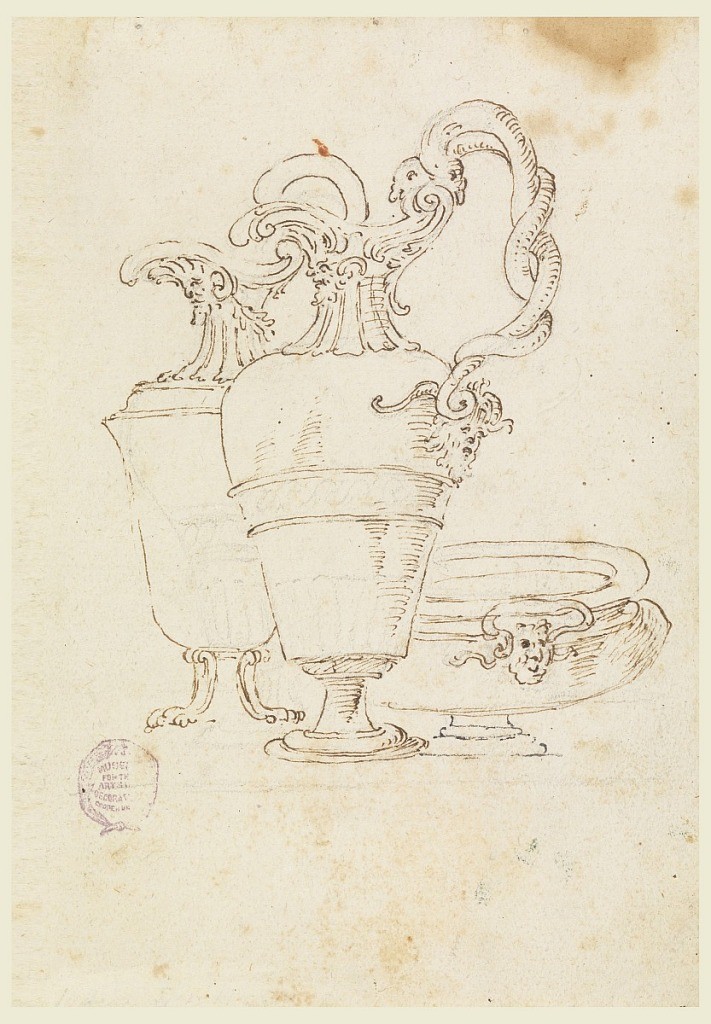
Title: Sheet of a Drawing Book: Two Pitchers and Bowl
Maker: Giuseppe Valadier, Italian, 1762–1839
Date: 1625–75
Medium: Black chalk, pen and black ink on paper
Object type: Drawing
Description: The three vessels form a group.  A pitcher with a handle, composed of two snakes, stands in front and partially covers the others.  Both pitchers face left. The bowl is low. Parts of the design are lightly sketched.